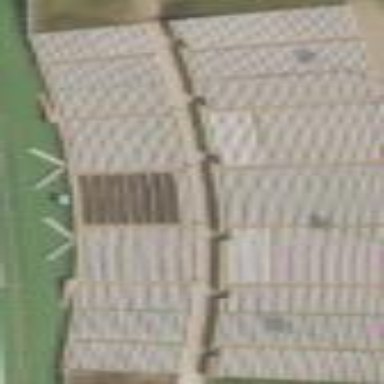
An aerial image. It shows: Building with bleachers for leisure land.